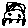
Label: car